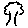
Label: tree